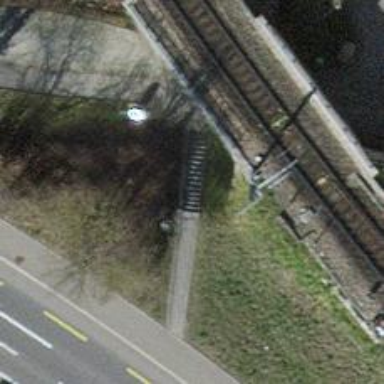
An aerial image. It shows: Road with steps.